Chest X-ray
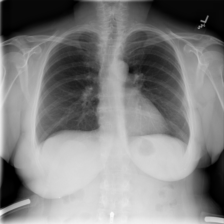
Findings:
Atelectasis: negative
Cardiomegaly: negative
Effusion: negative
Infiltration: negative
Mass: negative
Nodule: negative
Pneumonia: negative
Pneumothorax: negative
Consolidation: negative
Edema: negative
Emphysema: negative
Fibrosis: negative
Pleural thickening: negative
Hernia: negative